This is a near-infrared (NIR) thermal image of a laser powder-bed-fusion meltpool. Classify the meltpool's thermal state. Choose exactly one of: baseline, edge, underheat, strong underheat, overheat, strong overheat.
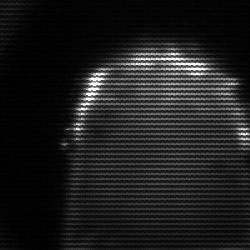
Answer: strong underheat